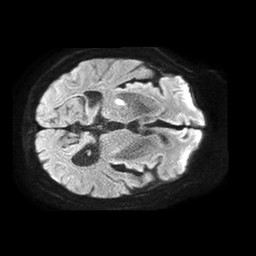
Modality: TRACE
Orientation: axial
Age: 72
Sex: male
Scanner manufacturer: philips
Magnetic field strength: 1.5 T
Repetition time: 4.6 s
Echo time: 0.08631 s